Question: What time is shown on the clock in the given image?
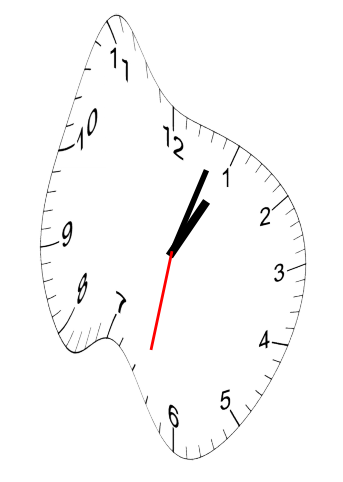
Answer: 01:03:32